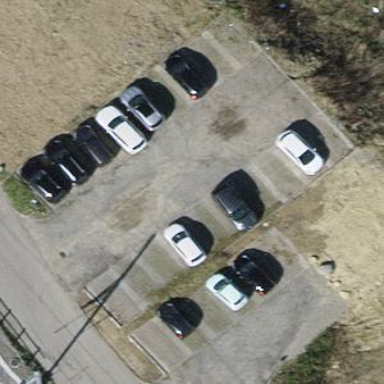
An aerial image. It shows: Parking area.